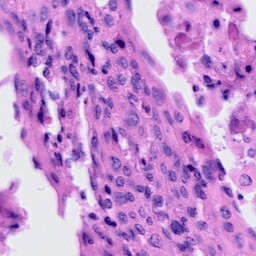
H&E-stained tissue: Cervix